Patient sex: M
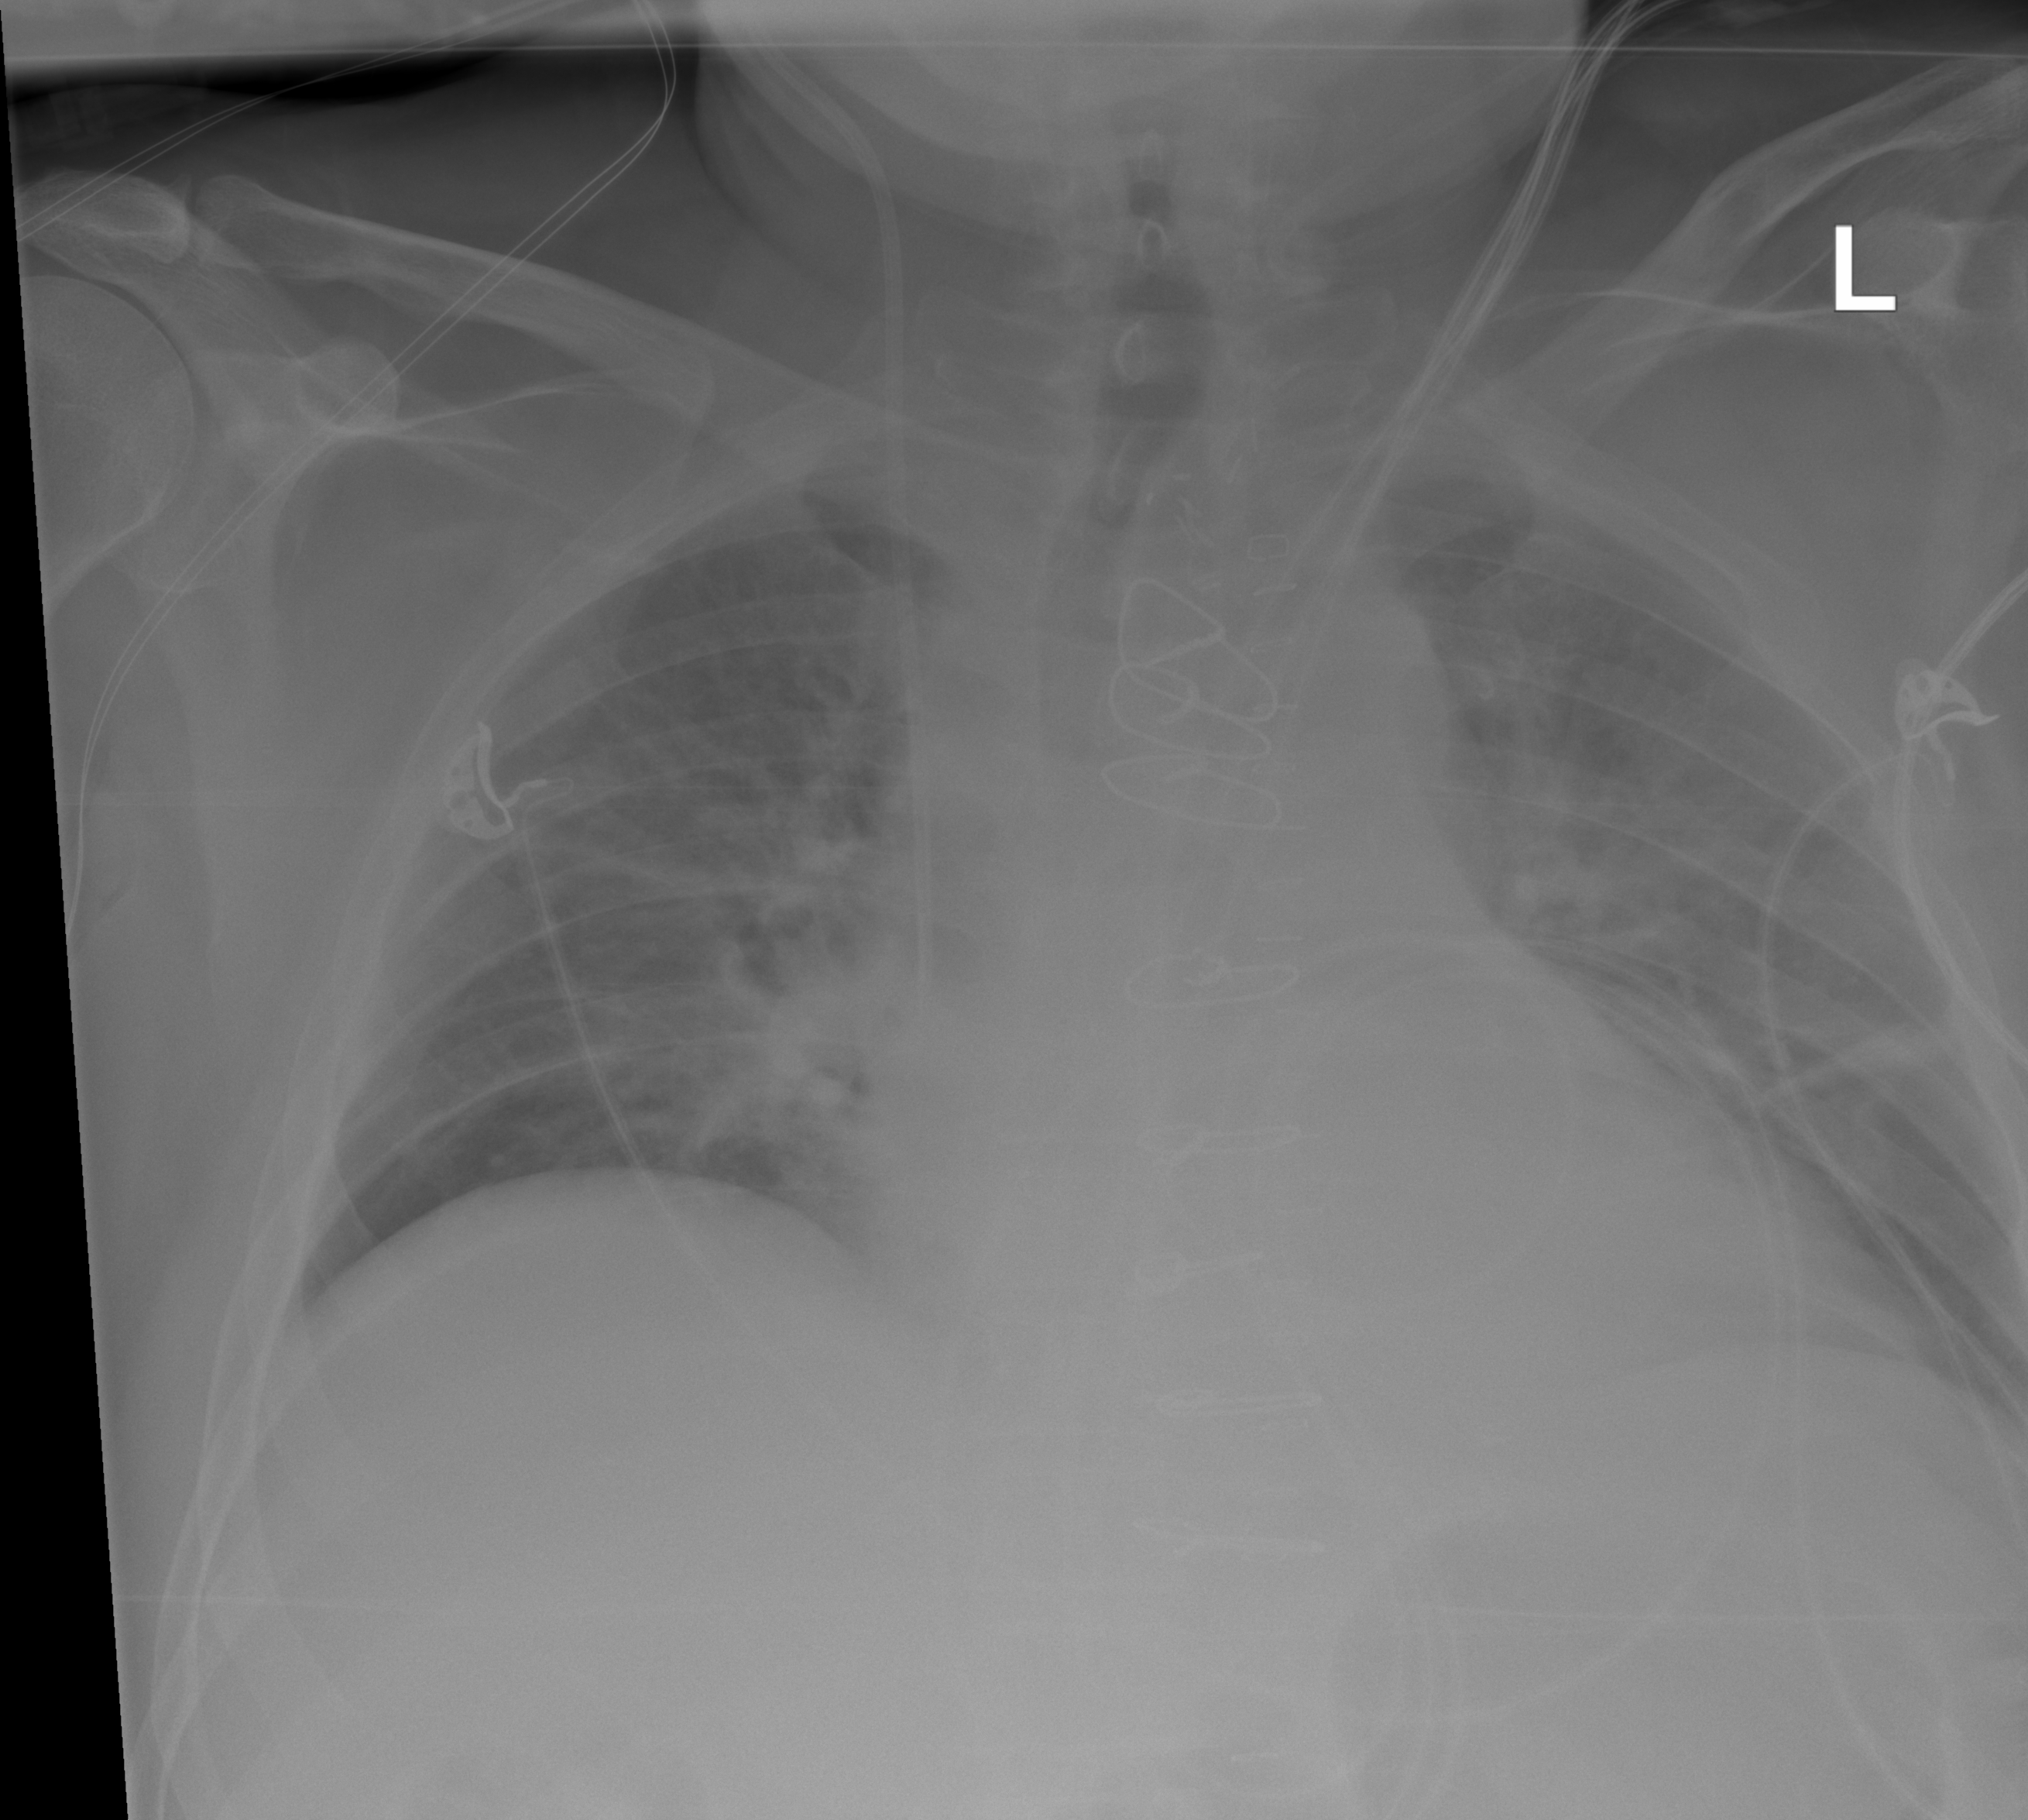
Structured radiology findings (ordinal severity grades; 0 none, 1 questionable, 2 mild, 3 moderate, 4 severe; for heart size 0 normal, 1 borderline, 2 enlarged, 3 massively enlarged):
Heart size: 2
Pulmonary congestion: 2
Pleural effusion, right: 0
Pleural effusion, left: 0
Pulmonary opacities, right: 0
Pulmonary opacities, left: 0
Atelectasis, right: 2
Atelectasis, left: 1